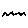
Label: zigzag